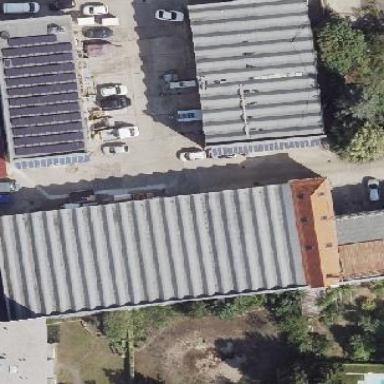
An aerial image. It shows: Flat-roofed commercial building.